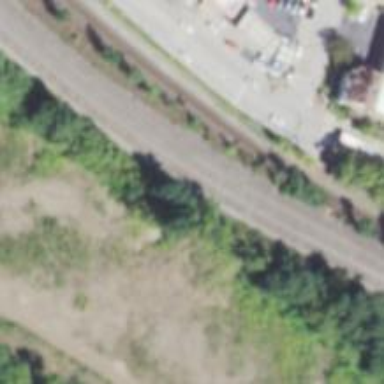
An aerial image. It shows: Railway siding for service.